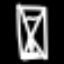
Label: hourglass